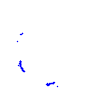
Particle: proton